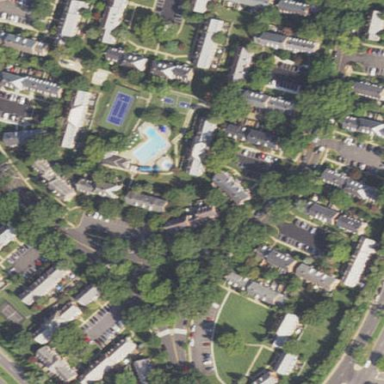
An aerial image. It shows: Neighborhood.